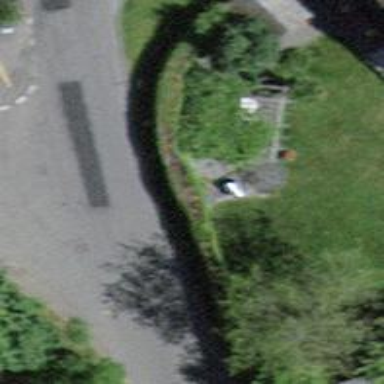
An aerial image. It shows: Bus stop along the road.